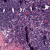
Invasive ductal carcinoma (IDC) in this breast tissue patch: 0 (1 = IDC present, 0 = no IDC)